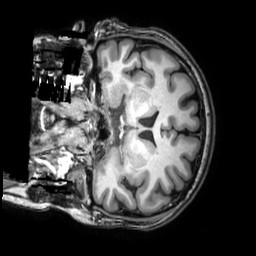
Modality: T1w
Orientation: coronal
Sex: male
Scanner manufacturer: philips
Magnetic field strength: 3 T
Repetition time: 0.008214 s
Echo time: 0.00376 s